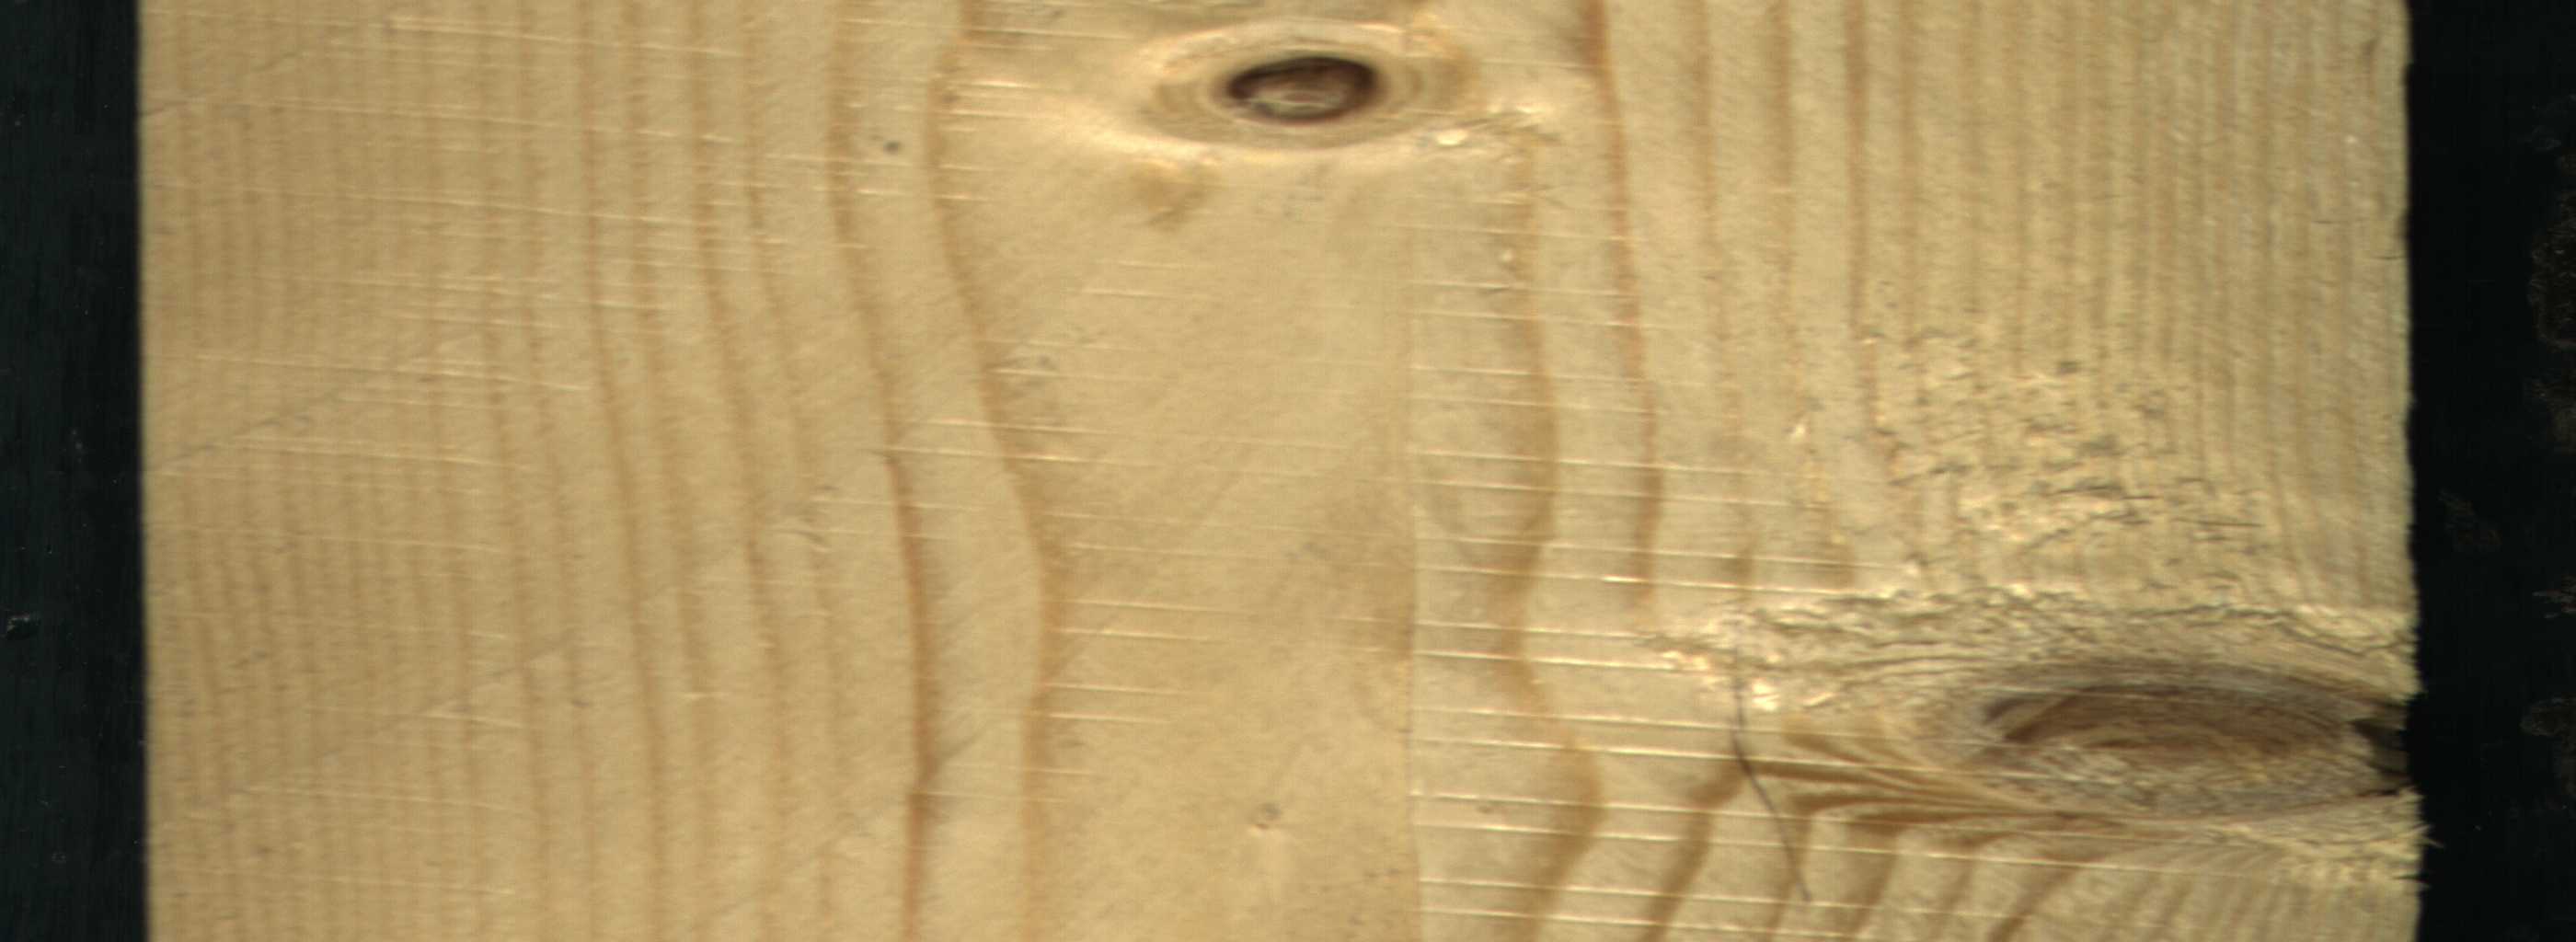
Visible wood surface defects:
Dead_Knot
Live_Knot